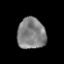
Tissue: prostate
Cell type: T cells
Senescence score: 0.1346
Nuclear area (px): 867
Mean DAPI intensity: 128.624